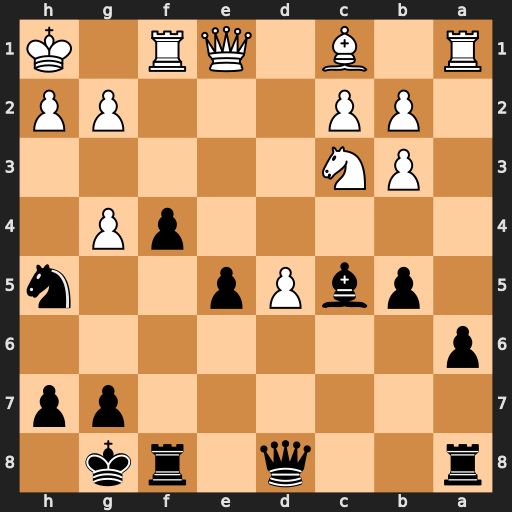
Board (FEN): r2q1rk1/6pp/p7/1pbPp2n/5pP1/1PN5/1PP3PP/R1B1QR1K
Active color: b
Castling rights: -
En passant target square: -
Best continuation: Ng3+ hxg3 Qg5 Rf2 Qh6+ Kg1 fxg3